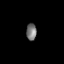
Tissue: prostate
Cell type: T cells
Senescence score: 0.6974
Nuclear area (px): 170
Mean DAPI intensity: 117.3